Interaction volume radius: 5 \u00c5
Interaction volume height: 20 \u00c5
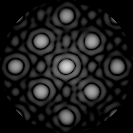
Disorder parameter: 0.06622